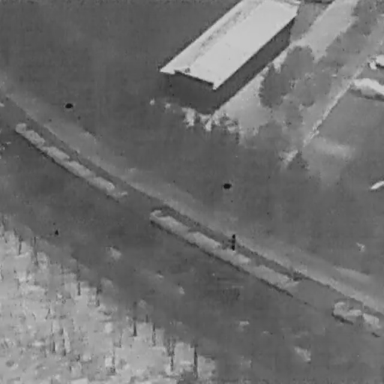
There are two People in the infrared image.